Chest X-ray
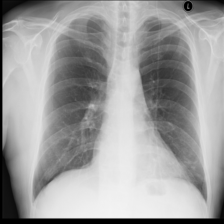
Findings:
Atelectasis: negative
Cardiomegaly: negative
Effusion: negative
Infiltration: negative
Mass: negative
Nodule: negative
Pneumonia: negative
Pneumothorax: negative
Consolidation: negative
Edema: negative
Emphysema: negative
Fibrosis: negative
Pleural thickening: negative
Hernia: negative